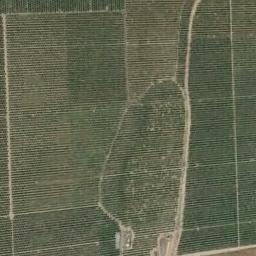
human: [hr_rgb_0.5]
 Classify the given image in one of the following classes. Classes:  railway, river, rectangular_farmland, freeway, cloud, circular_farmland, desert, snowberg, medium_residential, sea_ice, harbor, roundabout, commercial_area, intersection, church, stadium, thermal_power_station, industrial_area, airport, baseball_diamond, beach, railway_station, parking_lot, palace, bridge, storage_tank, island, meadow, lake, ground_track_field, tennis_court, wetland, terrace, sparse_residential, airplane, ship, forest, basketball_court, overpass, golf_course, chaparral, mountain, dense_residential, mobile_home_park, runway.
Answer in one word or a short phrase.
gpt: rectangular_farmland